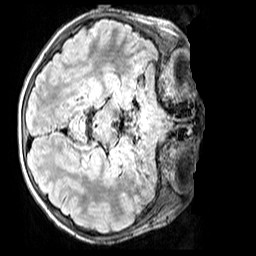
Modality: FLAIR
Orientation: axial
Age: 11
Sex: male
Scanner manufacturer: siemens
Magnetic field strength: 3 T
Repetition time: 5 s
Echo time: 0.388 s